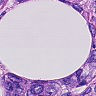
Metastatic tissue present: yes